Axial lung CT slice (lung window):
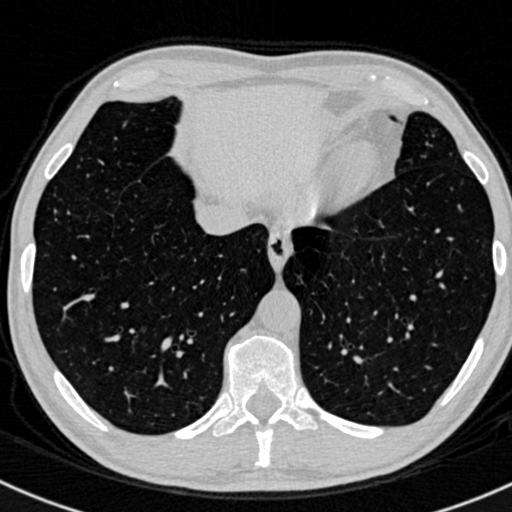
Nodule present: no